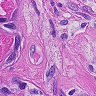
Metastatic tissue present: yes